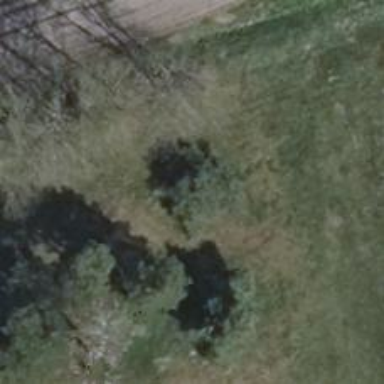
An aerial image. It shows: Deciduous tree with broadleaved leaves.